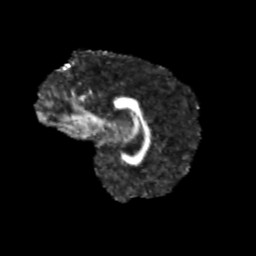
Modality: FA
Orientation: sagittal
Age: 11
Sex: female
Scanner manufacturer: siemens
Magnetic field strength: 3 T
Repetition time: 3.8 s
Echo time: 0.07 s